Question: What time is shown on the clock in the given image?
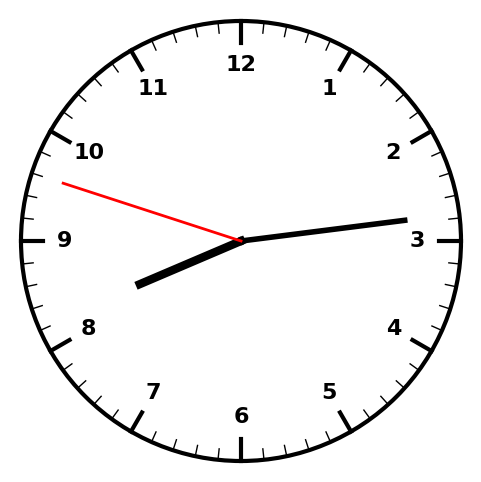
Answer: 08:13:48